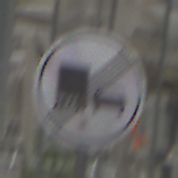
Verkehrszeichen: EndeUeberholverbotKraftfahrzeuge
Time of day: Midday
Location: Roofed (Special)
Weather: Overcast
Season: NotSpecified
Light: Natural